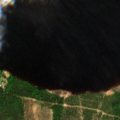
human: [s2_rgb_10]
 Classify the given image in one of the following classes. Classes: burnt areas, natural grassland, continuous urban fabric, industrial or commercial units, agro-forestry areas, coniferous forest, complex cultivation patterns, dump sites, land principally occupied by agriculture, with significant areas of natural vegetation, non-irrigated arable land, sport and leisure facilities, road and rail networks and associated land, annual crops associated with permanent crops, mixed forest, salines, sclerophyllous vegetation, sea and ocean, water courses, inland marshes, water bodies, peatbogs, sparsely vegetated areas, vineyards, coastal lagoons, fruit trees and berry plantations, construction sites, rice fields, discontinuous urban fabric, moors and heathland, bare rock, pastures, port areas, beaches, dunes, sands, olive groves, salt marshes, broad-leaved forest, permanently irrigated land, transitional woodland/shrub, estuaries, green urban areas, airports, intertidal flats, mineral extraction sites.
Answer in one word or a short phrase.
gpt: coniferous forest, mixed forest, water bodies